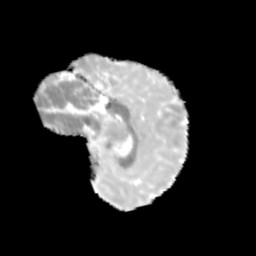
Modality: MD
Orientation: sagittal
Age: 10
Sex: female
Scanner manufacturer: siemens
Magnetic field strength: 3 T
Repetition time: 3.8 s
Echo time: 0.07 s